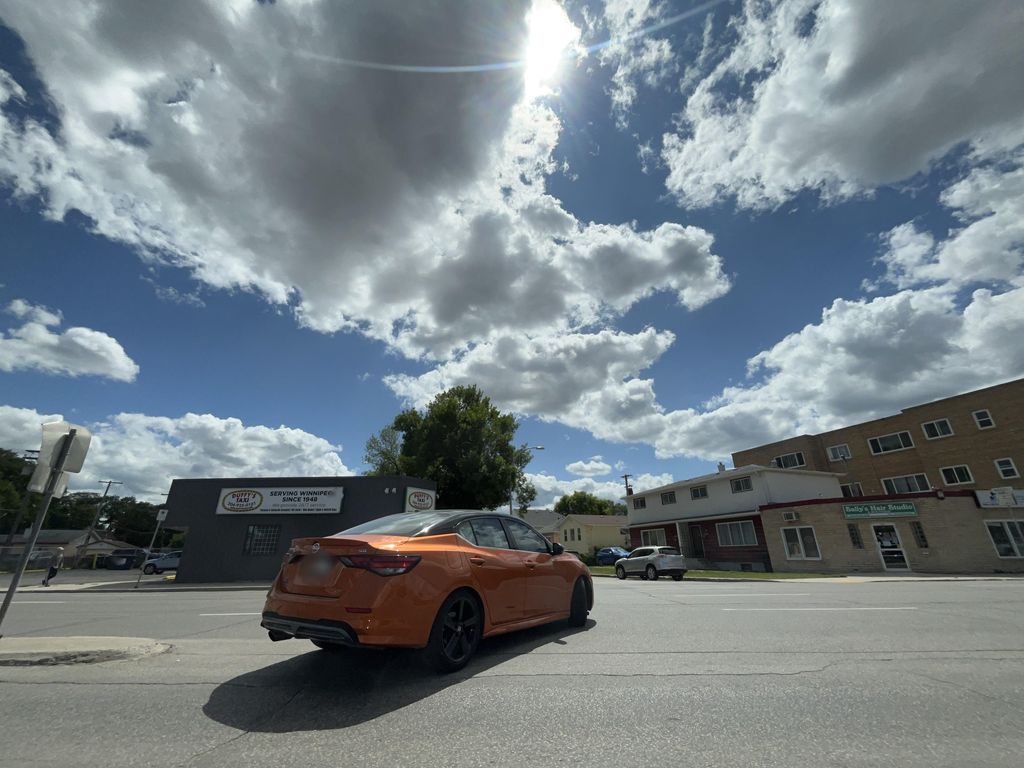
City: winnipeg